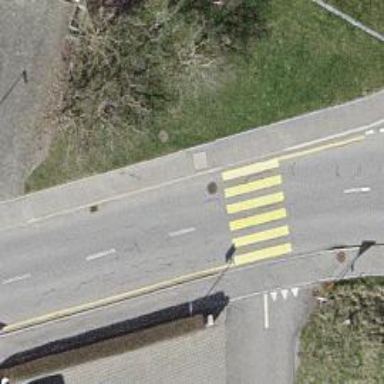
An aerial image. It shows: Zebra crossing for pedestrians.